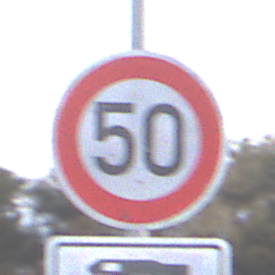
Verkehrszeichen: Geschwindigkeit50
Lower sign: HinweisDurchSinnbild23
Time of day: SunriseSunset
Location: Outdoor (Suburban)
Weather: Clear
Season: NotSpecified
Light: Natural